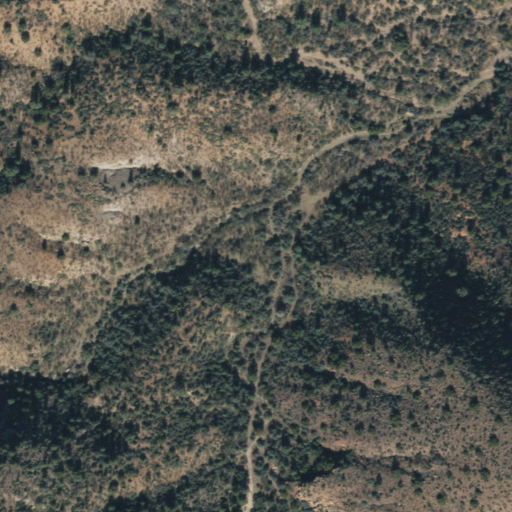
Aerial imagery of valley in Arizona named Cottonwood Gulch containing only shrub